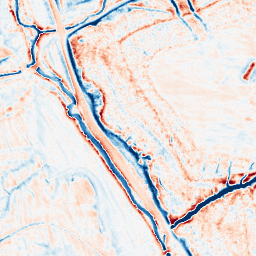
Category: edge_preserving
Decomposition family: anisotropic_diffusion
Decomposition parameters: iterations: 50
kappa: 50
gamma: 0.1
Upsampling method: quadratic
Upsampling parameters: scale: 2
Upsampling scale: 2